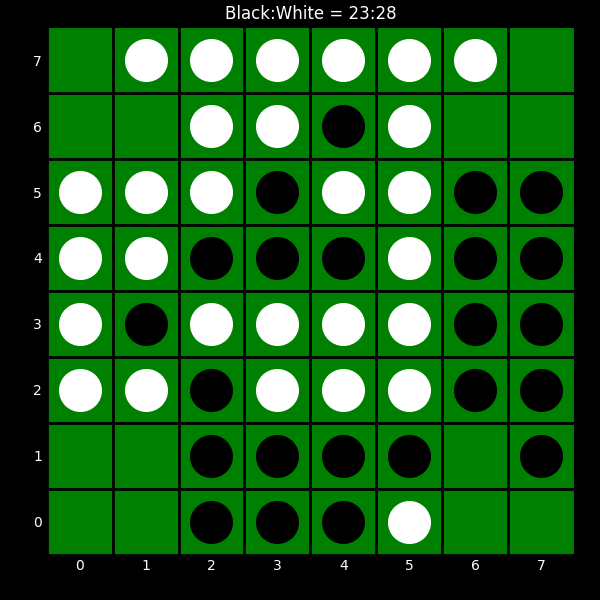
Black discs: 23
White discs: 28